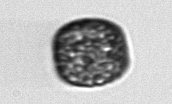
Label: Thalassiosira